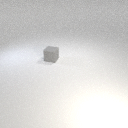
small gray rubber cube